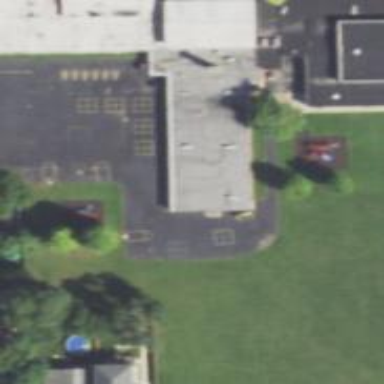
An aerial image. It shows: School building.